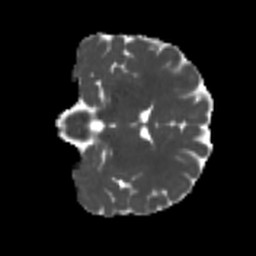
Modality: MD
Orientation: coronal
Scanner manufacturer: siemens
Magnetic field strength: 3 T
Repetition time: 4 s
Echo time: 0.0594 s